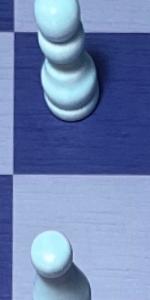
Label: Empty